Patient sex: F
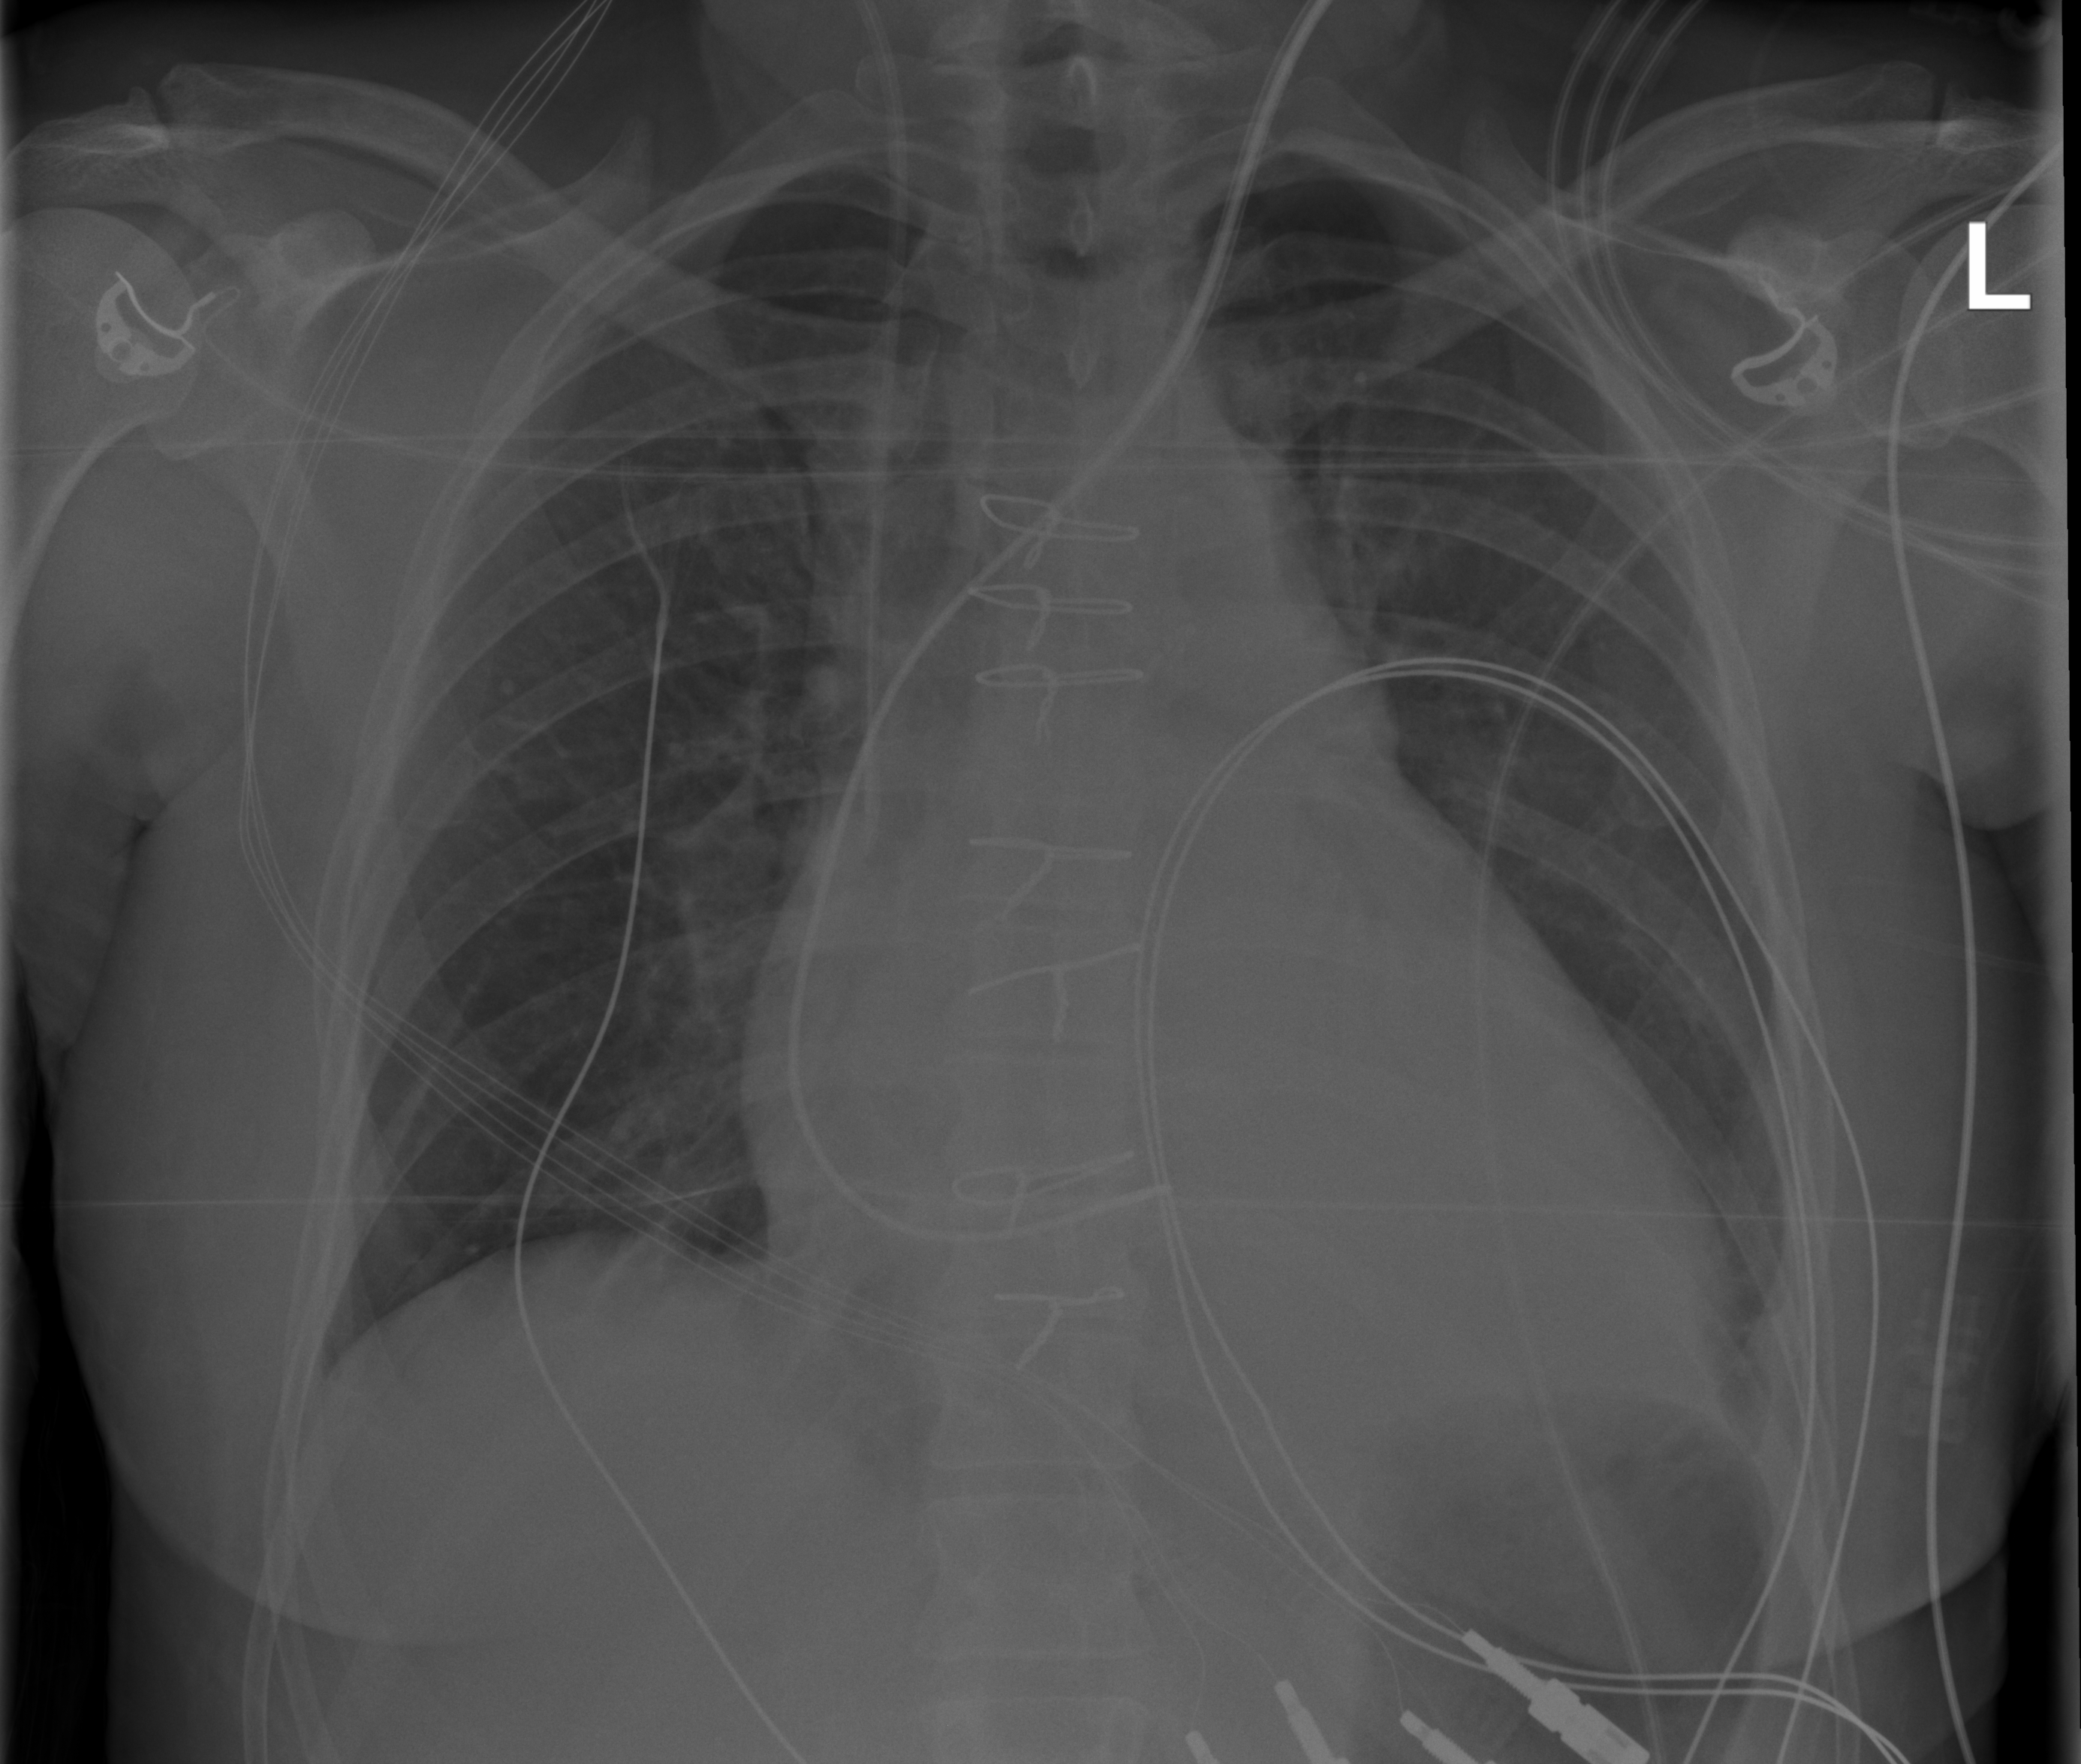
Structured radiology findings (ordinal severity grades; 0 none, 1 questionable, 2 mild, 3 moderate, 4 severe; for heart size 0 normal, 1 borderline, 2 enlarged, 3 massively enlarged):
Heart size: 2
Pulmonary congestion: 0
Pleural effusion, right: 0
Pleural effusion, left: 0
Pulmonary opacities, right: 0
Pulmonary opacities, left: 0
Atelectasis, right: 0
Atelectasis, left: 2